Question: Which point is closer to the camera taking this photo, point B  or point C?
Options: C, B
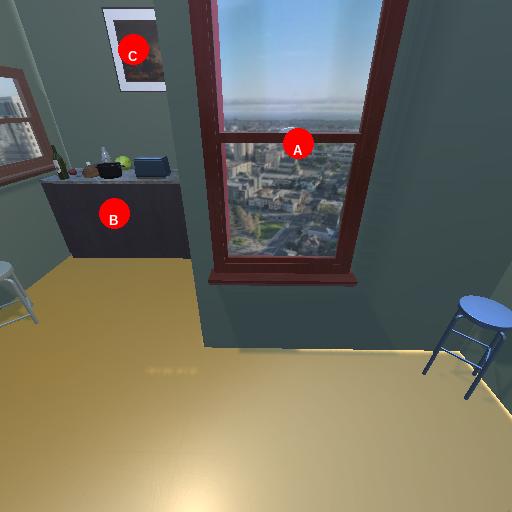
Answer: C